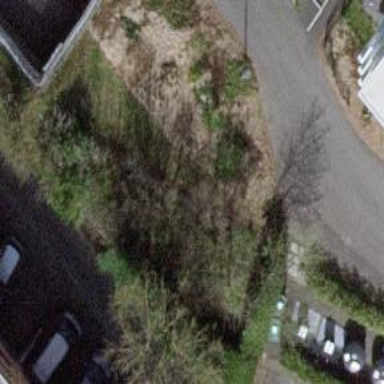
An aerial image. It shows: Driveway tunnel.